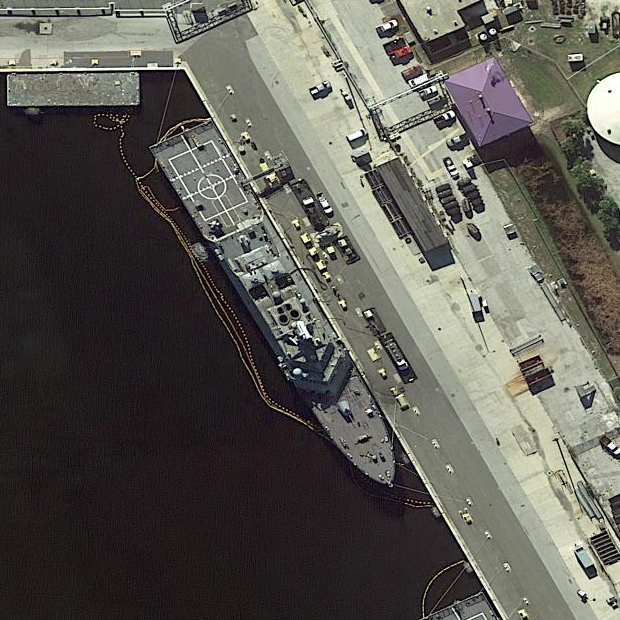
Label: Freedom-class_combat_ship